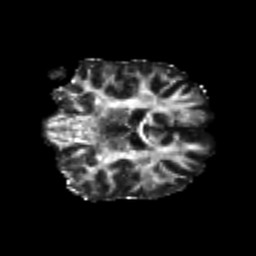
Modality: FA
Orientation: coronal
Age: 23
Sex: female
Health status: healthy
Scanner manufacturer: philips
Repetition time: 7.388 s
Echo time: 0.08599 s